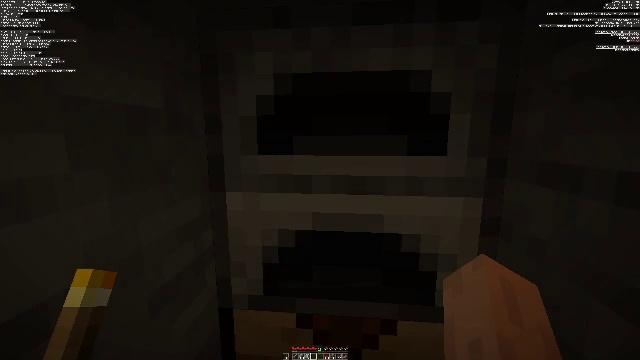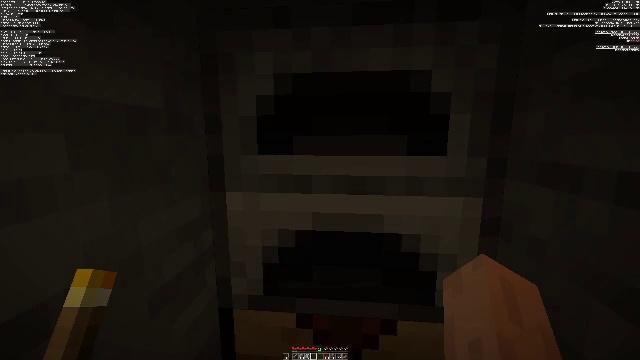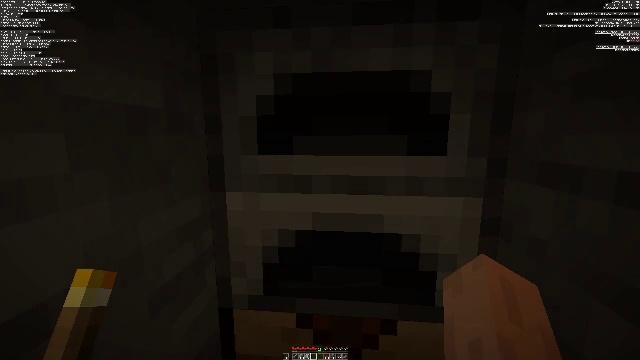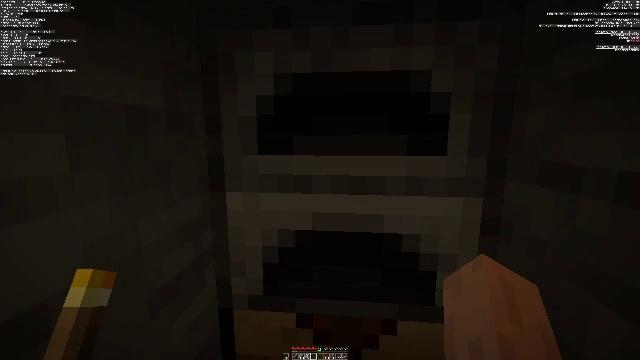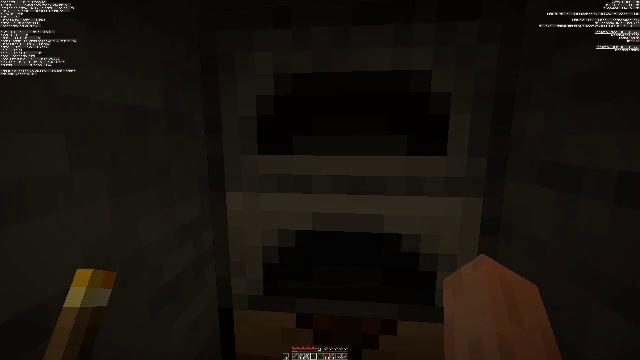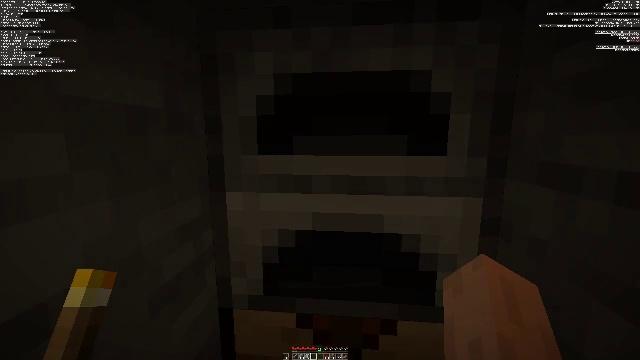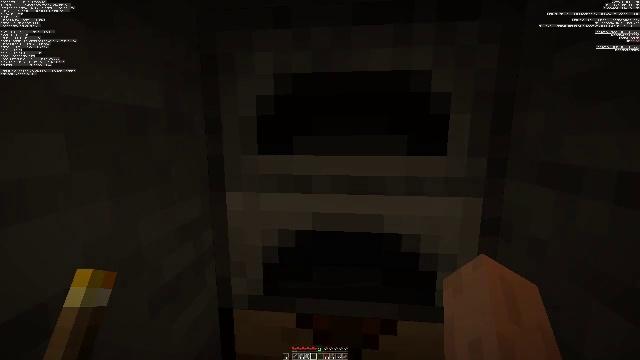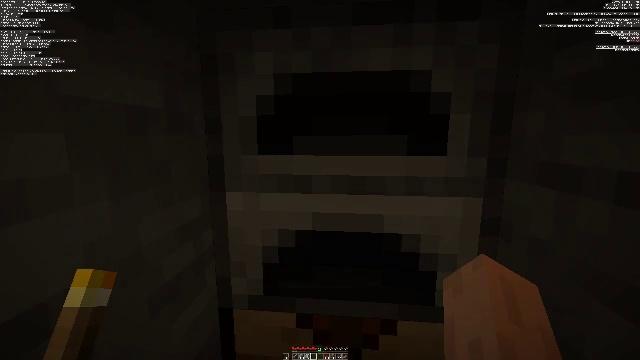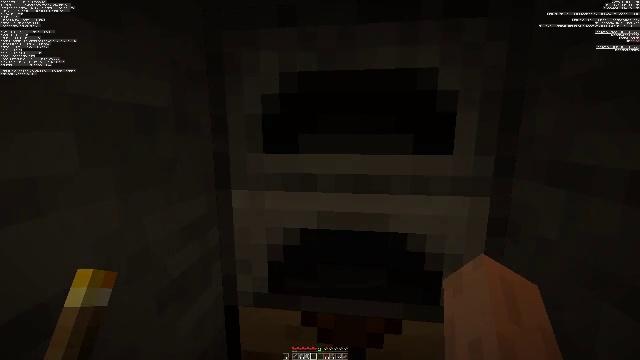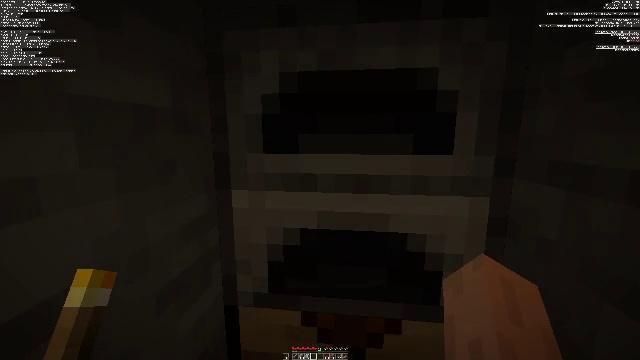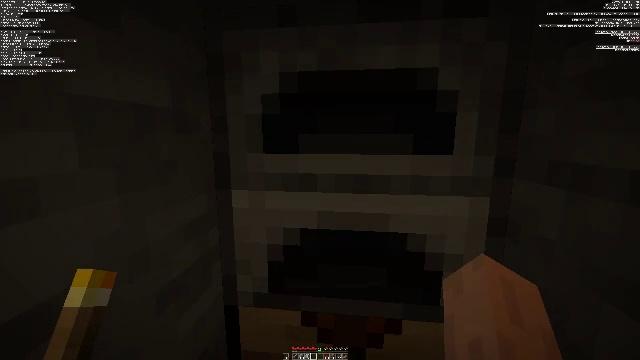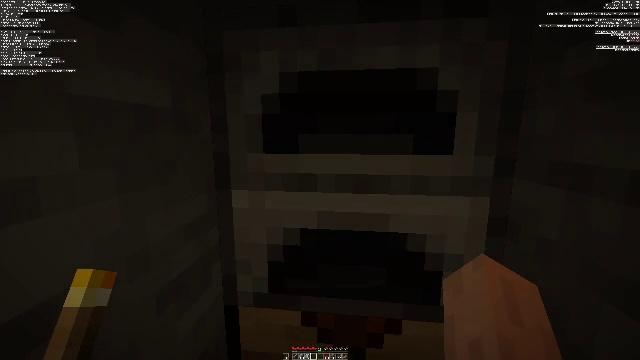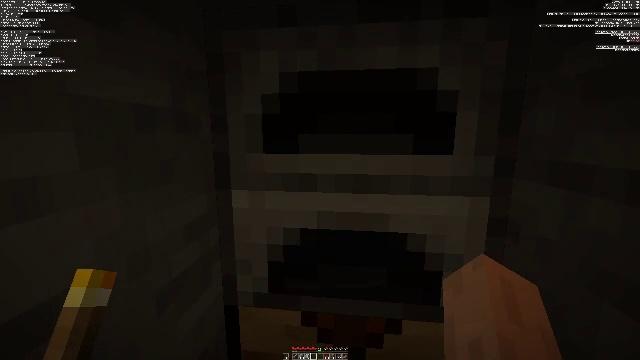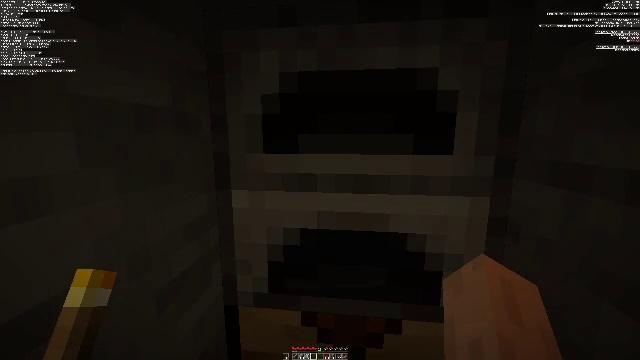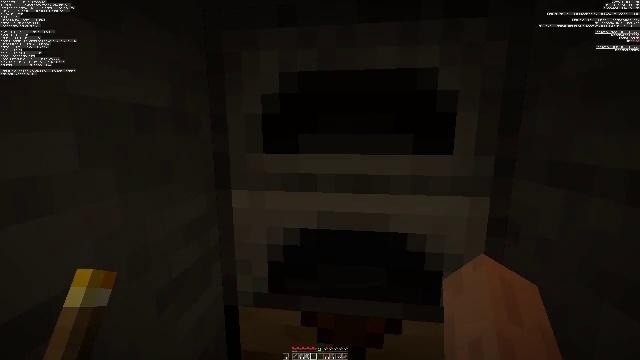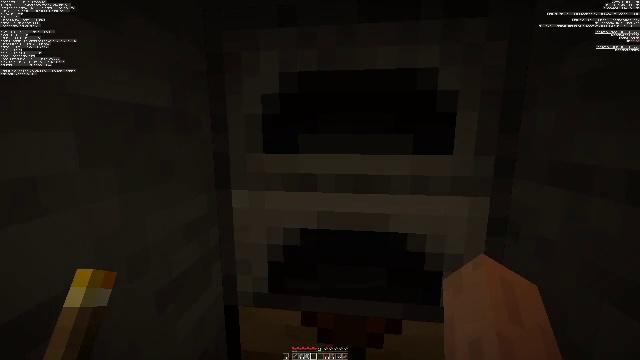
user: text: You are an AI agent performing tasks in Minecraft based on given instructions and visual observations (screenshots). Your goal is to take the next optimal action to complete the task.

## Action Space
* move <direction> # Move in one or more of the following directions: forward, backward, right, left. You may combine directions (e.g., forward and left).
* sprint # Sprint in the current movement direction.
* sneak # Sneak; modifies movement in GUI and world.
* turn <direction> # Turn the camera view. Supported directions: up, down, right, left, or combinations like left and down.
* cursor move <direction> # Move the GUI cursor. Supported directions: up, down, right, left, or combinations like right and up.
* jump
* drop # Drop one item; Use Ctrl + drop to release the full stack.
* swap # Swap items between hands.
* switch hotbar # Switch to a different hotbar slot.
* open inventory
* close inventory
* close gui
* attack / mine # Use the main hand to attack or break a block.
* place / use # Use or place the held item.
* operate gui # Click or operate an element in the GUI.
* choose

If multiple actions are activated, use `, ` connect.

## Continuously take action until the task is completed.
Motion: motion action
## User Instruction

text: Smelt an iron ingot.
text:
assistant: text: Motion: no_op
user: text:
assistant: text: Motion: no_op
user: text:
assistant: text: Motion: no_op
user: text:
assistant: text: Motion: no_op
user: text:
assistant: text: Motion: no_op
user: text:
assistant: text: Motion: no_op
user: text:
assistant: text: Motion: no_op
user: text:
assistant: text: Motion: turn left
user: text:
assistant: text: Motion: no_op
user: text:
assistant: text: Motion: no_op
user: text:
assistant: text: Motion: no_op
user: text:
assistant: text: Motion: no_op
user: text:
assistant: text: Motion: no_op
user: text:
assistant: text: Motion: no_op
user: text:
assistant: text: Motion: no_op
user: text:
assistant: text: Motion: no_op
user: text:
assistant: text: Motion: no_op
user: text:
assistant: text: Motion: no_op
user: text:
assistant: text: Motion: no_op
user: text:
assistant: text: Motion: no_op
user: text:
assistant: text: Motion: no_op
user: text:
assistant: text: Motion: no_op
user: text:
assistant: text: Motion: turn left and down
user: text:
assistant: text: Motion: no_op
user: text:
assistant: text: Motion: no_op
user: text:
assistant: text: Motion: no_op
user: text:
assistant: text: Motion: no_op
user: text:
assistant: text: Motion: no_op
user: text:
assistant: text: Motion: no_op
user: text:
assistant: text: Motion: no_op